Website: home-depot
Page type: customer-info-address
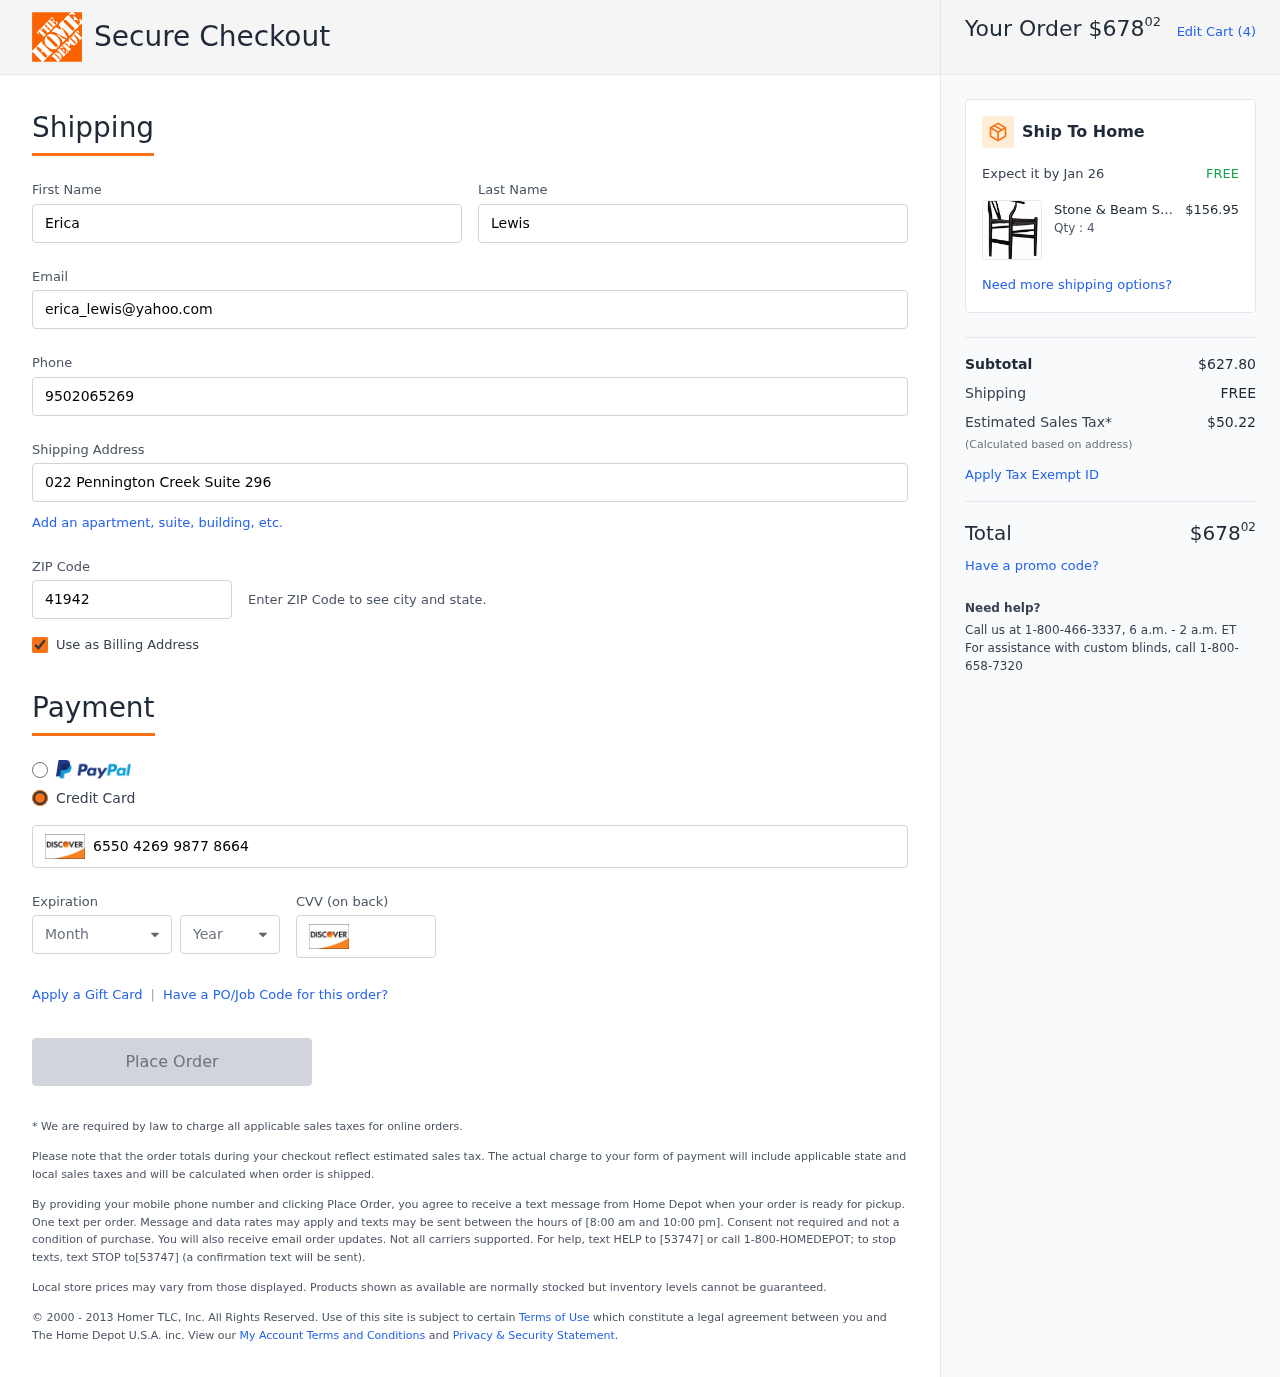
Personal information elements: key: PII_CARD_CVV
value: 256
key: PII_CARD_EXPIRY_MONTH
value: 04
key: PII_CARD_EXPIRY_YEAR
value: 26
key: PII_CARD_NUMBER
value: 6550 4269 9877 8664
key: PII_EMAIL
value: erica_lewis@yahoo.com
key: PII_FIRSTNAME
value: Erica
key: PII_LASTNAME
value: Lewis
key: PII_PHONE
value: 9502065269
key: PII_POSTCODE
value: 41942
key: PII_STREET
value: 022 Pennington Creek Suite 296
Product elements: key: PRODUCT1_BRAND
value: Stone & Beam
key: PRODUCT1_NAME
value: Stone & Beam Classic Wishbone Dining Chair, 22.4"W, Black / Black
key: PRODUCT1_NAME
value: Stone & Beam Classic...
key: PRODUCT1_PRICE
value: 156.95
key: PRODUCT1_QUANTITY
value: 4
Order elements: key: ORDER_TOTAL
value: $67802
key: ORDER_NUM_ITEMS
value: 4
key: ORDER_DELIVERY_DATE
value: Jan 26
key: ORDER_SUBTOTAL
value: $627.80
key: ORDER_SHIPPING_COST
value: FREE
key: ORDER_TAX
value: $50.22